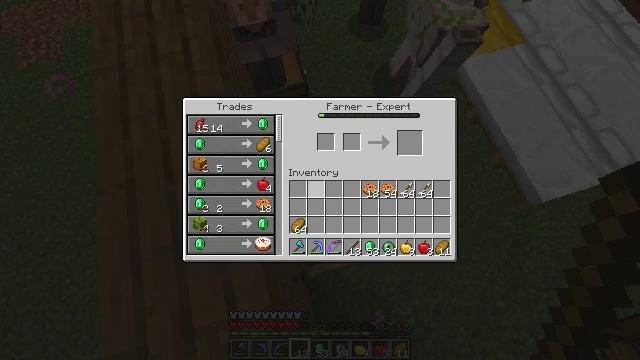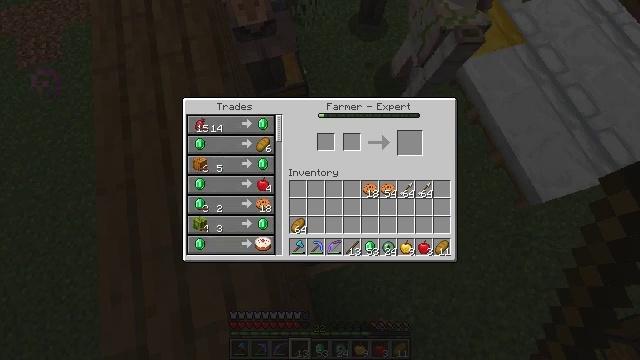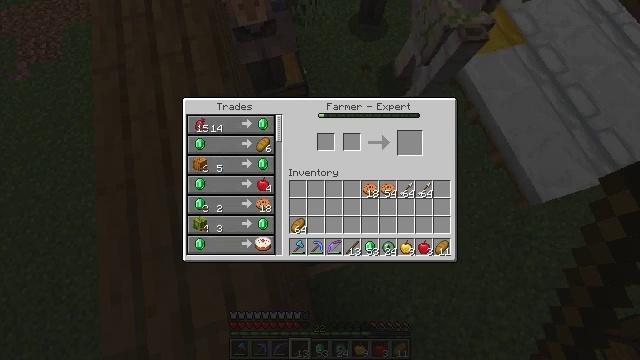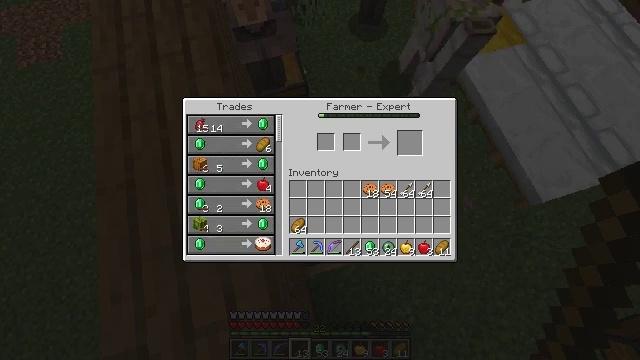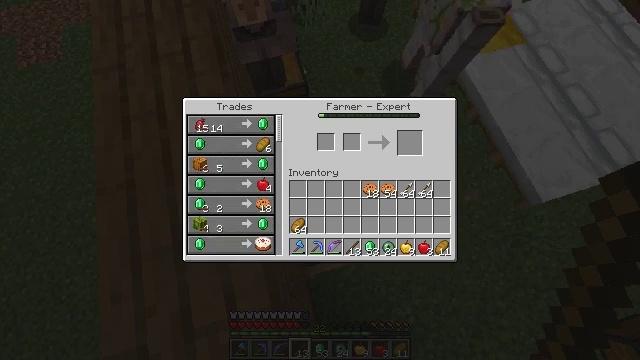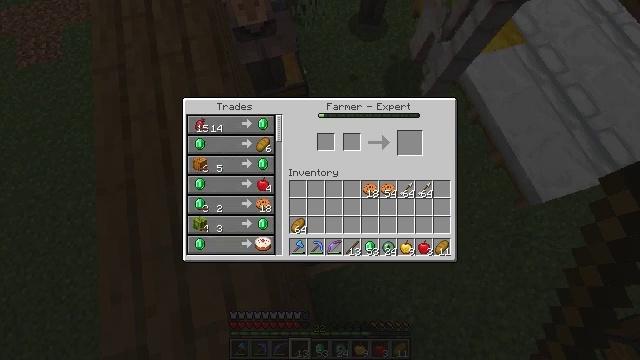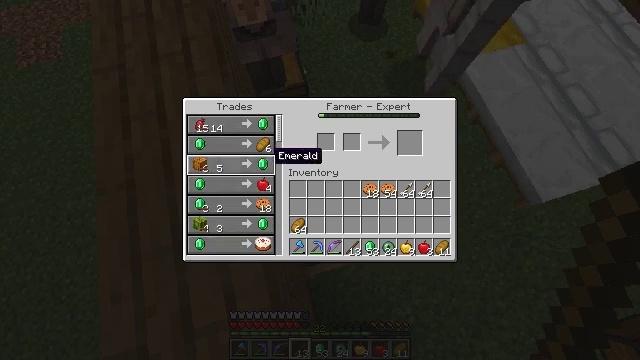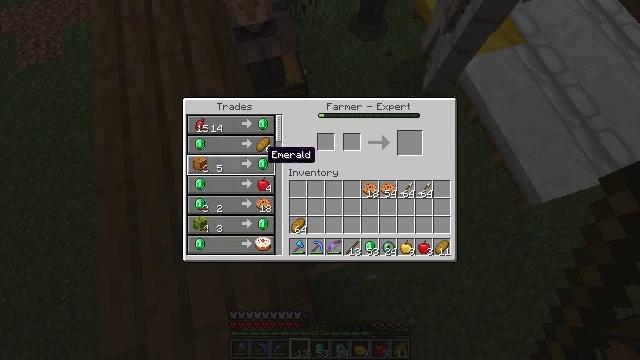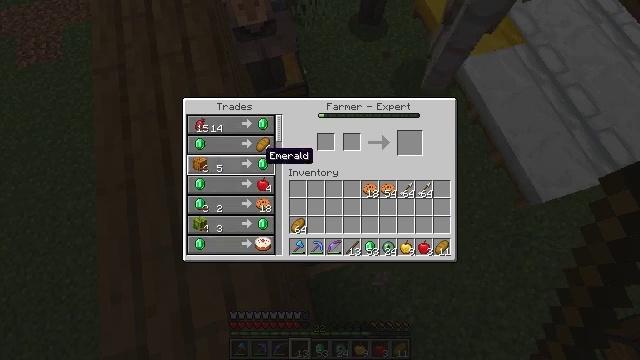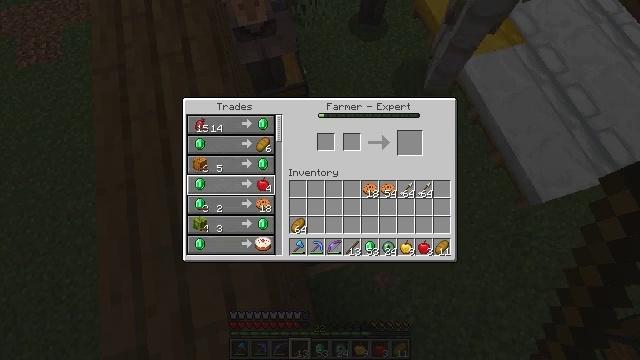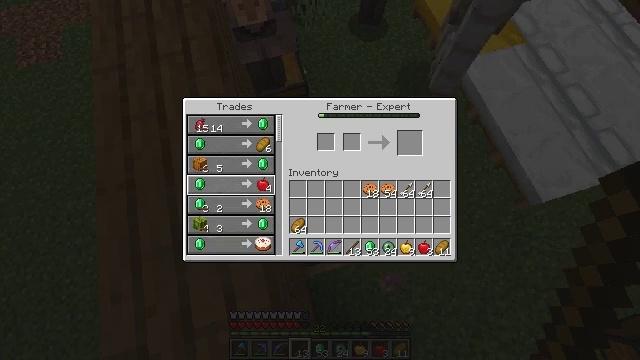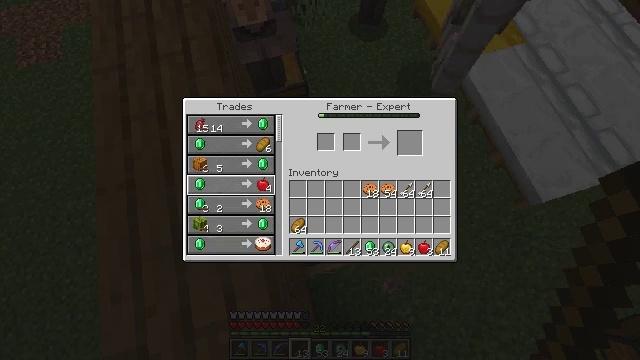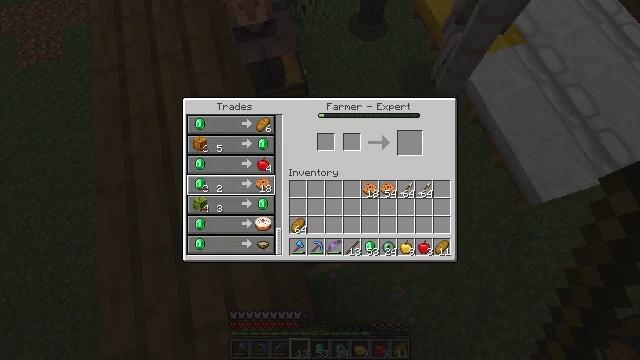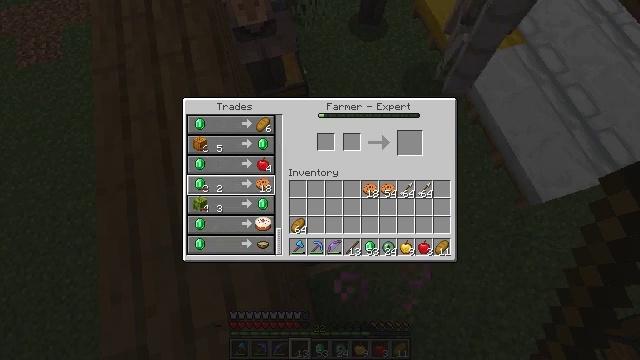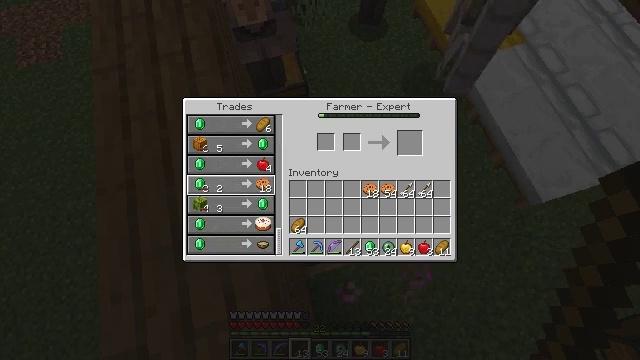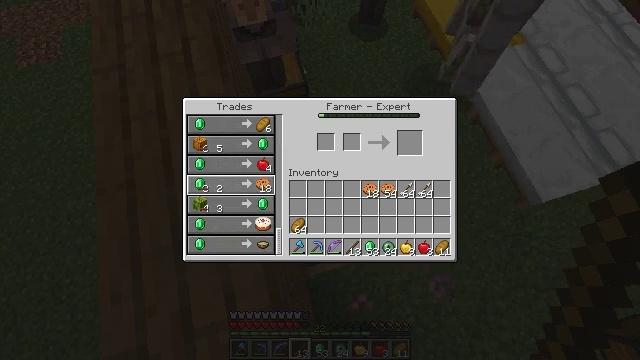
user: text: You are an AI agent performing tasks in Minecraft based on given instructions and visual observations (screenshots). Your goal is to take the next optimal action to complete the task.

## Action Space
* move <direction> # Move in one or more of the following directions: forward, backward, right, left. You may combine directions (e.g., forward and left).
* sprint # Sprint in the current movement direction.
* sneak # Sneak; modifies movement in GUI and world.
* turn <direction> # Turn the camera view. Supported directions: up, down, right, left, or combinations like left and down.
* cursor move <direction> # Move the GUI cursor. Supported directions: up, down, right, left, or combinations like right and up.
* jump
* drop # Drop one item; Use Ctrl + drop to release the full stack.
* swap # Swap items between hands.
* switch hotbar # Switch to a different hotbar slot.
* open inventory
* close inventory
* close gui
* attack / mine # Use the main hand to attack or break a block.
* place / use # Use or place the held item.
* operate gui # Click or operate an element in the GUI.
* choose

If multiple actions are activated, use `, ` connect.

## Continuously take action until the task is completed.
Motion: motion action
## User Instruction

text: Arrange ingredients to make a cake.
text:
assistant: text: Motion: no_op
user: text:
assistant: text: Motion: no_op
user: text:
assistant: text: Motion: no_op
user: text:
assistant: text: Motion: no_op
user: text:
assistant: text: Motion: no_op
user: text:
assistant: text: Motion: cursor move left and up
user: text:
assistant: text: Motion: no_op
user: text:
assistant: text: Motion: no_op
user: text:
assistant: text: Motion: cursor move left and down
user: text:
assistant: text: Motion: no_op
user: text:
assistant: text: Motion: no_op
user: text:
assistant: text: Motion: no_op
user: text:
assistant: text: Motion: no_op
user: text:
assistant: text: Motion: no_op
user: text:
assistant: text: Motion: no_op
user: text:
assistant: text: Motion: cursor move down
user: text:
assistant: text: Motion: cursor move right and down
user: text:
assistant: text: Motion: cursor move down
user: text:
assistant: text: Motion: no_op
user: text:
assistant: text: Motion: no_op
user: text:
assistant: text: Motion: no_op
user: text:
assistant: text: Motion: no_op
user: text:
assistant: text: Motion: no_op
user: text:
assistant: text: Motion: no_op
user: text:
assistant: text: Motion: no_op
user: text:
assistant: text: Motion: no_op
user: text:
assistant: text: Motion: no_op
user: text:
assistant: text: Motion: no_op
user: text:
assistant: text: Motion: no_op
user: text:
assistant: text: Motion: no_op